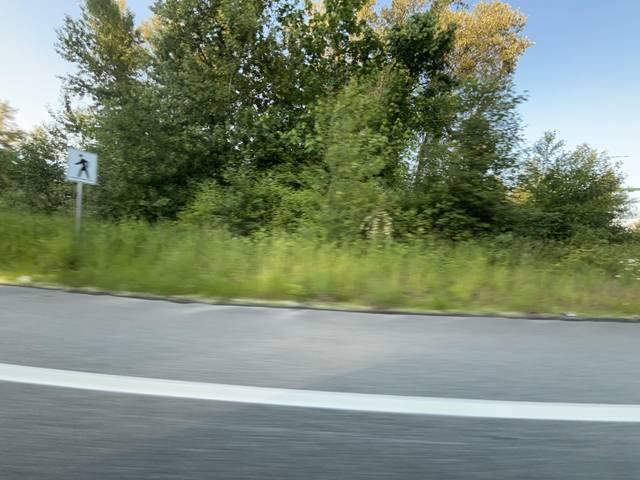
Region: Canada
Coordinates: 49.246, -122.914